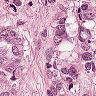
Metastatic tissue present: yes